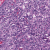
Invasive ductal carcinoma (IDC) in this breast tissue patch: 0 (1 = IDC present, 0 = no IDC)